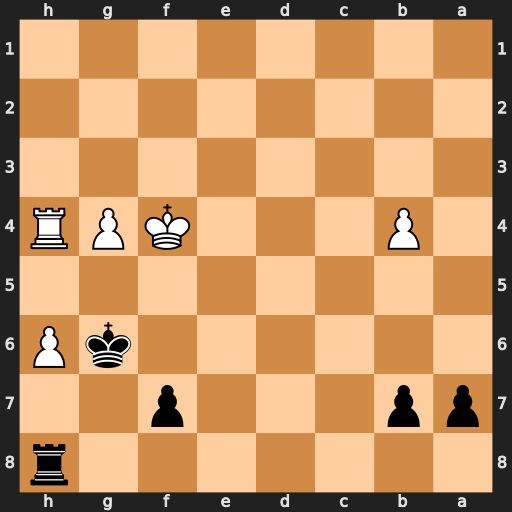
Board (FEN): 7r/pp3p2/6kP/8/1P3KPR/8/8/8
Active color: b
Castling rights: -
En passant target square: -
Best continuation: Rxh6 Rxh6+ Kxh6